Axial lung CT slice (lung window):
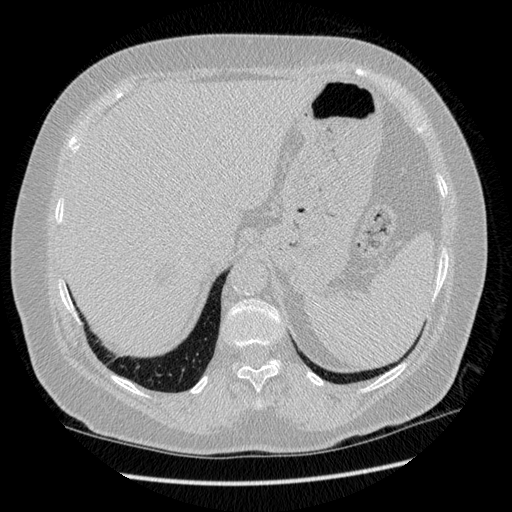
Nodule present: no